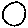
Label: circle